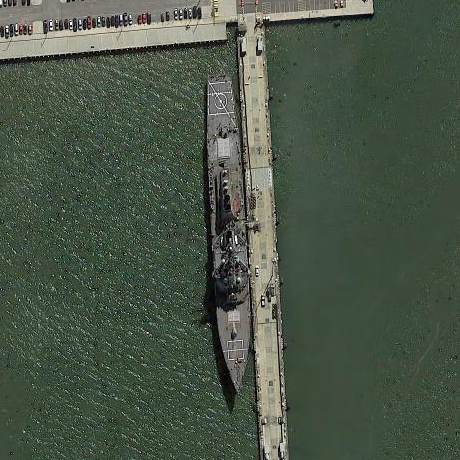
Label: destroyer